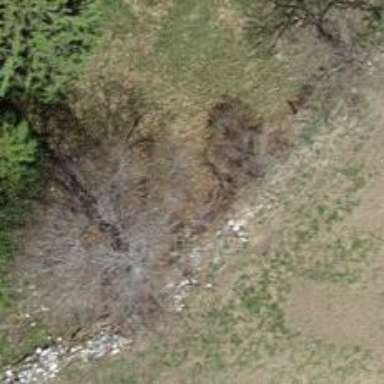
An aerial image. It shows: Beautiful tree in nature.